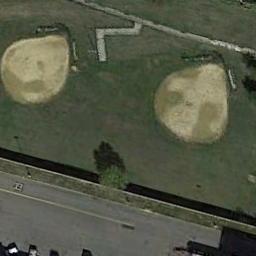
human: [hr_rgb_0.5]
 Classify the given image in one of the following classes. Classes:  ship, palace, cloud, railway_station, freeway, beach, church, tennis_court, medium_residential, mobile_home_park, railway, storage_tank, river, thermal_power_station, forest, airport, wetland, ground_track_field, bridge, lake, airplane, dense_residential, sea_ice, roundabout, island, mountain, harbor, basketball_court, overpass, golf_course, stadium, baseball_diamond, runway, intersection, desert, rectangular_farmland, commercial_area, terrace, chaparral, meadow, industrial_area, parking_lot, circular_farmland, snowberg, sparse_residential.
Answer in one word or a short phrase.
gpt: baseball_diamond